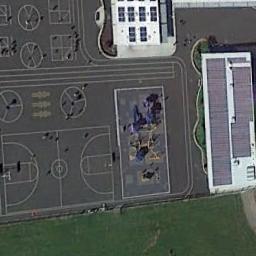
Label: basketball_court